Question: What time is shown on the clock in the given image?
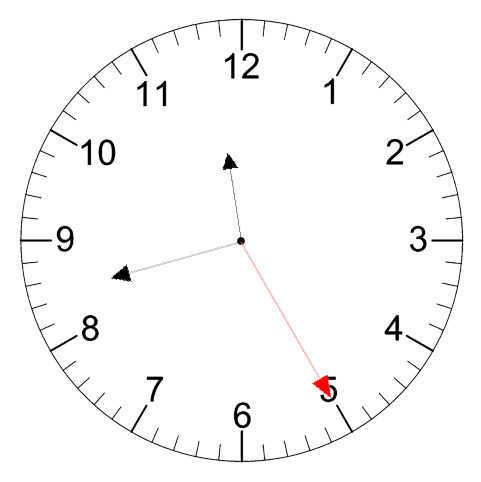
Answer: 11:42:25